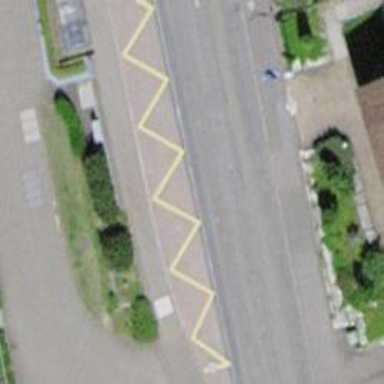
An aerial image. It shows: Public transport stop position.